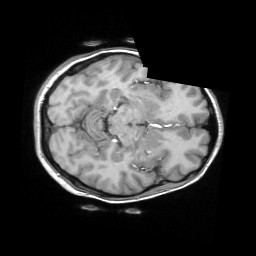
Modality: T1w
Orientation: axial